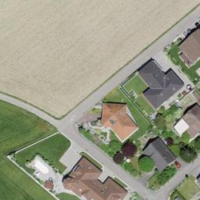
EUNIS habitat code: 55
Species observed at this site:
Sorbus aucuparia